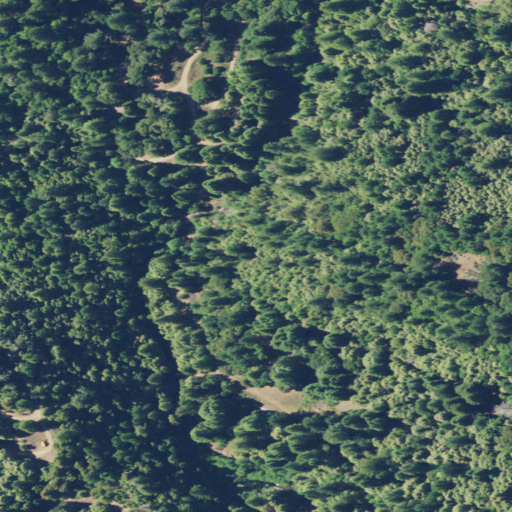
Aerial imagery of valley in California named Big Rough Canyon containing evergreen forest, open development, mixed forest, and shrub